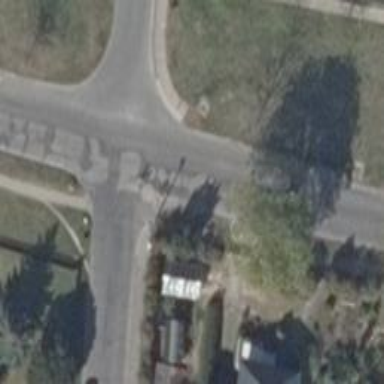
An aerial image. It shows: Unmarked road crossing.